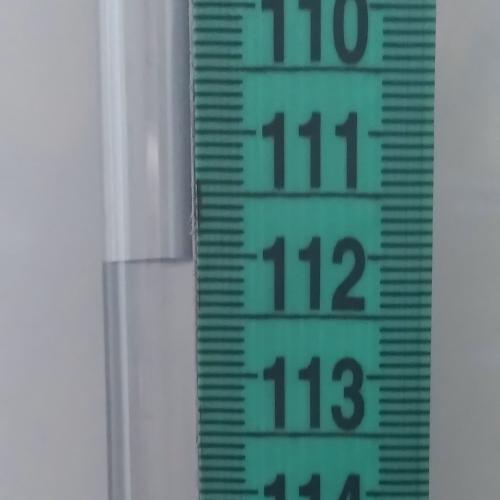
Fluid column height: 112.0 cm